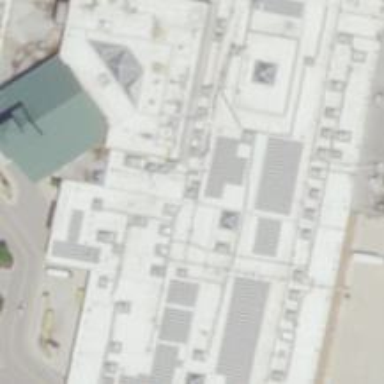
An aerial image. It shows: Building that houses food court.